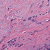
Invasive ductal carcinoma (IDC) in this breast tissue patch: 1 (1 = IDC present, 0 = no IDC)